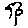
Label: tree